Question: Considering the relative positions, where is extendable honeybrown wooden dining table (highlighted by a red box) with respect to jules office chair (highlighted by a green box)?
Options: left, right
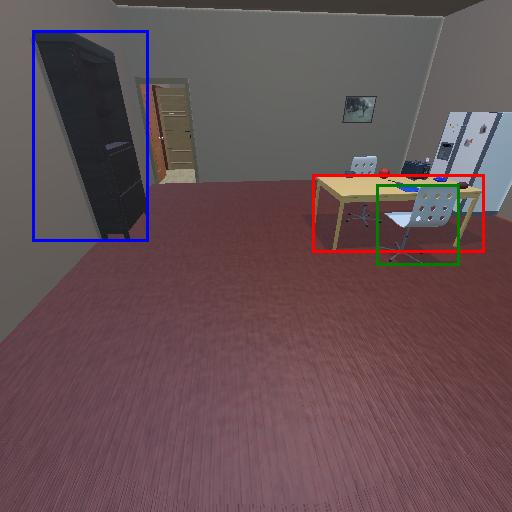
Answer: left